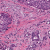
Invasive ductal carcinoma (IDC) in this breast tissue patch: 1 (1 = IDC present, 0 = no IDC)